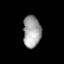
Tissue: lung
Cell type: Endothelial cells
Senescence score: 0.5683
Nuclear area (px): 554
Mean DAPI intensity: 161.614